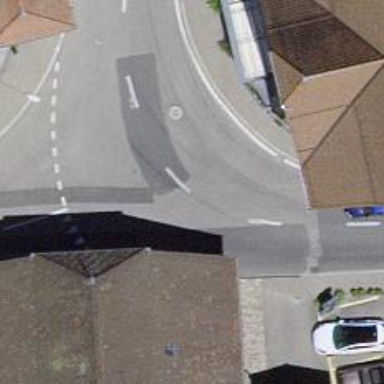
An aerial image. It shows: Tertiary road with asphalt surface and sidewalks on both sides.